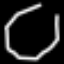
Label: octagon